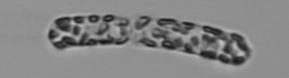
Label: Guinardia_striata